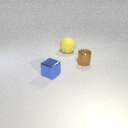
large yellow rubber sphere to the right of small blue metal cube